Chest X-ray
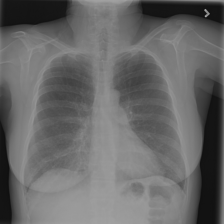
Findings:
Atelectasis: negative
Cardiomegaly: negative
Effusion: negative
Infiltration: negative
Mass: negative
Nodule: negative
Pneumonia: negative
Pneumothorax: negative
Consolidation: negative
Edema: negative
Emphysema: negative
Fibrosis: negative
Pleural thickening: negative
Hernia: negative